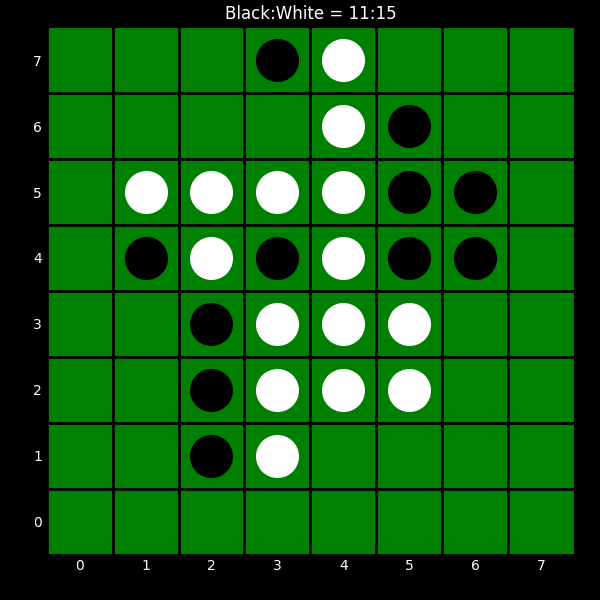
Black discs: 11
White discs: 15